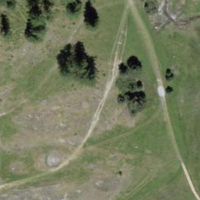
EUNIS habitat code: 52
Species observed at this site:
Juniperus communis
Oedipoda caerulescens
Gonepteryx rhamni
Parnassia palustris
Arcyptera fusca